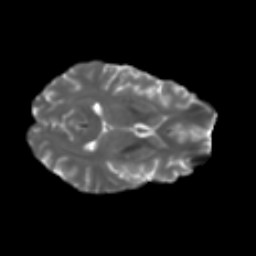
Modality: T2w
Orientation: axial
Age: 51
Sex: female
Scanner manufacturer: ge
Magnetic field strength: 3 T
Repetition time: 7.8 s
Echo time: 0.0606 s